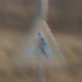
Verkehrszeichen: FussgaengerRechts
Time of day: MorningAfternoon
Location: Outdoor (Nature)
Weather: PartlyCloudy
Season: NotSpecified
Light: Natural